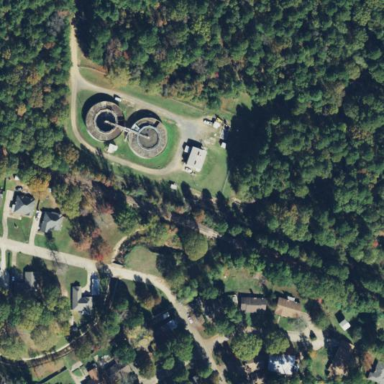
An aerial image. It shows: View of wastewater plant.